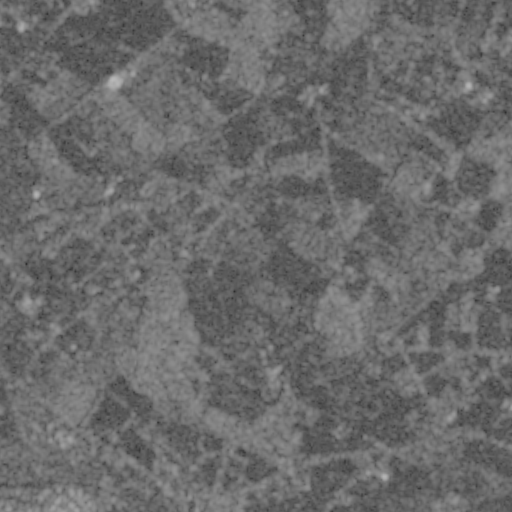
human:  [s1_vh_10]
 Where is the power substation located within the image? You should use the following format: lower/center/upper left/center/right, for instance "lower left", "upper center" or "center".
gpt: The power substation is located in the center left of the image.
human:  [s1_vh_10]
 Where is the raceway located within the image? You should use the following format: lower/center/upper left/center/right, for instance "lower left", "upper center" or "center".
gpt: The raceway is located in the center left of the image.
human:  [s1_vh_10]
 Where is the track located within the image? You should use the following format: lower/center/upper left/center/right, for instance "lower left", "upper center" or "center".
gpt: The track is located in the center left of the image.
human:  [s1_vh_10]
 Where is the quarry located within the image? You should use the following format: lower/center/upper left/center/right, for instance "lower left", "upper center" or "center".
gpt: There is no quarry in the image.

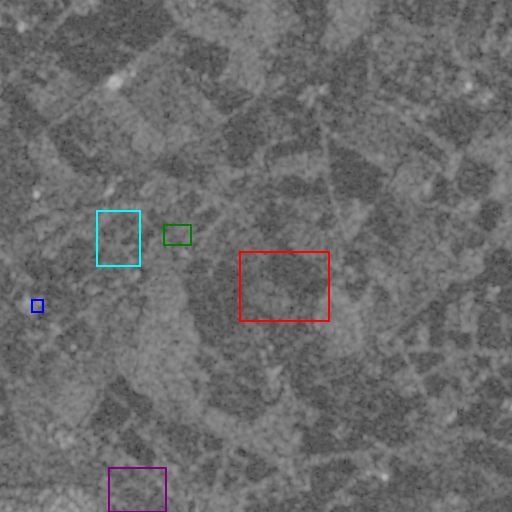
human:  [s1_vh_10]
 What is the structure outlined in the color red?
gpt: The structure outlined in red is a crop field.
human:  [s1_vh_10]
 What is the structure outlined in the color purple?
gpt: The structure outlined in purple is a park.
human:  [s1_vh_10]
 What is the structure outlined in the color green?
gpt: The structure outlined in green is a parking lot.
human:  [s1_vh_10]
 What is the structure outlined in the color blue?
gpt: The structure outlined in blue is a power substation.
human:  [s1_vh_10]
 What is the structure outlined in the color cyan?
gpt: The structure outlined in cyan is a track.
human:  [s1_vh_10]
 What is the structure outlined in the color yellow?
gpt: There is no yellow outline.